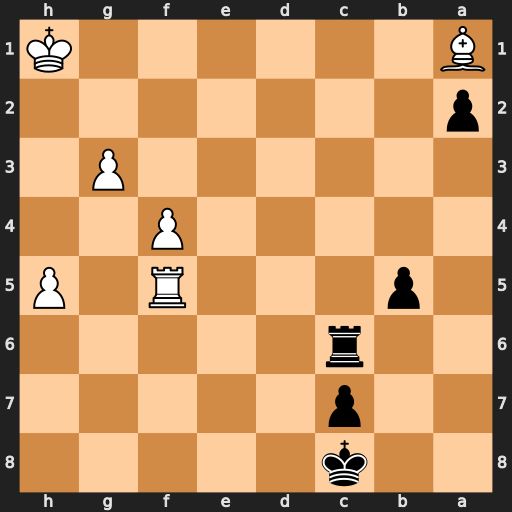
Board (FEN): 2k5/2p5/2r5/1p3R1P/5P2/6P1/p7/B6K
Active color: b
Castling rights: -
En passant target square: -
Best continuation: Rc1+ Kg2 Rxa1